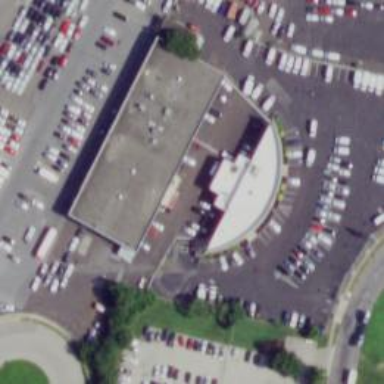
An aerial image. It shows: Ambulance station for emergencies.